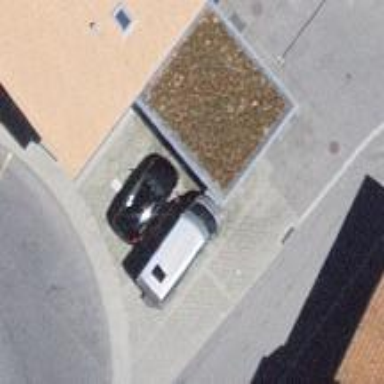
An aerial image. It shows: Garage building.